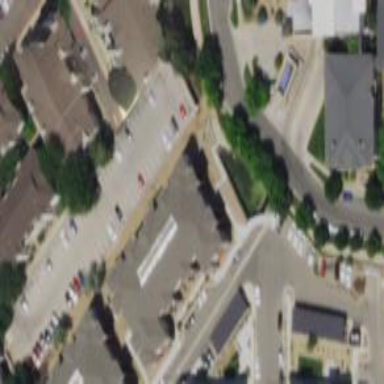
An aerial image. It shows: Transportation building.